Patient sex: F
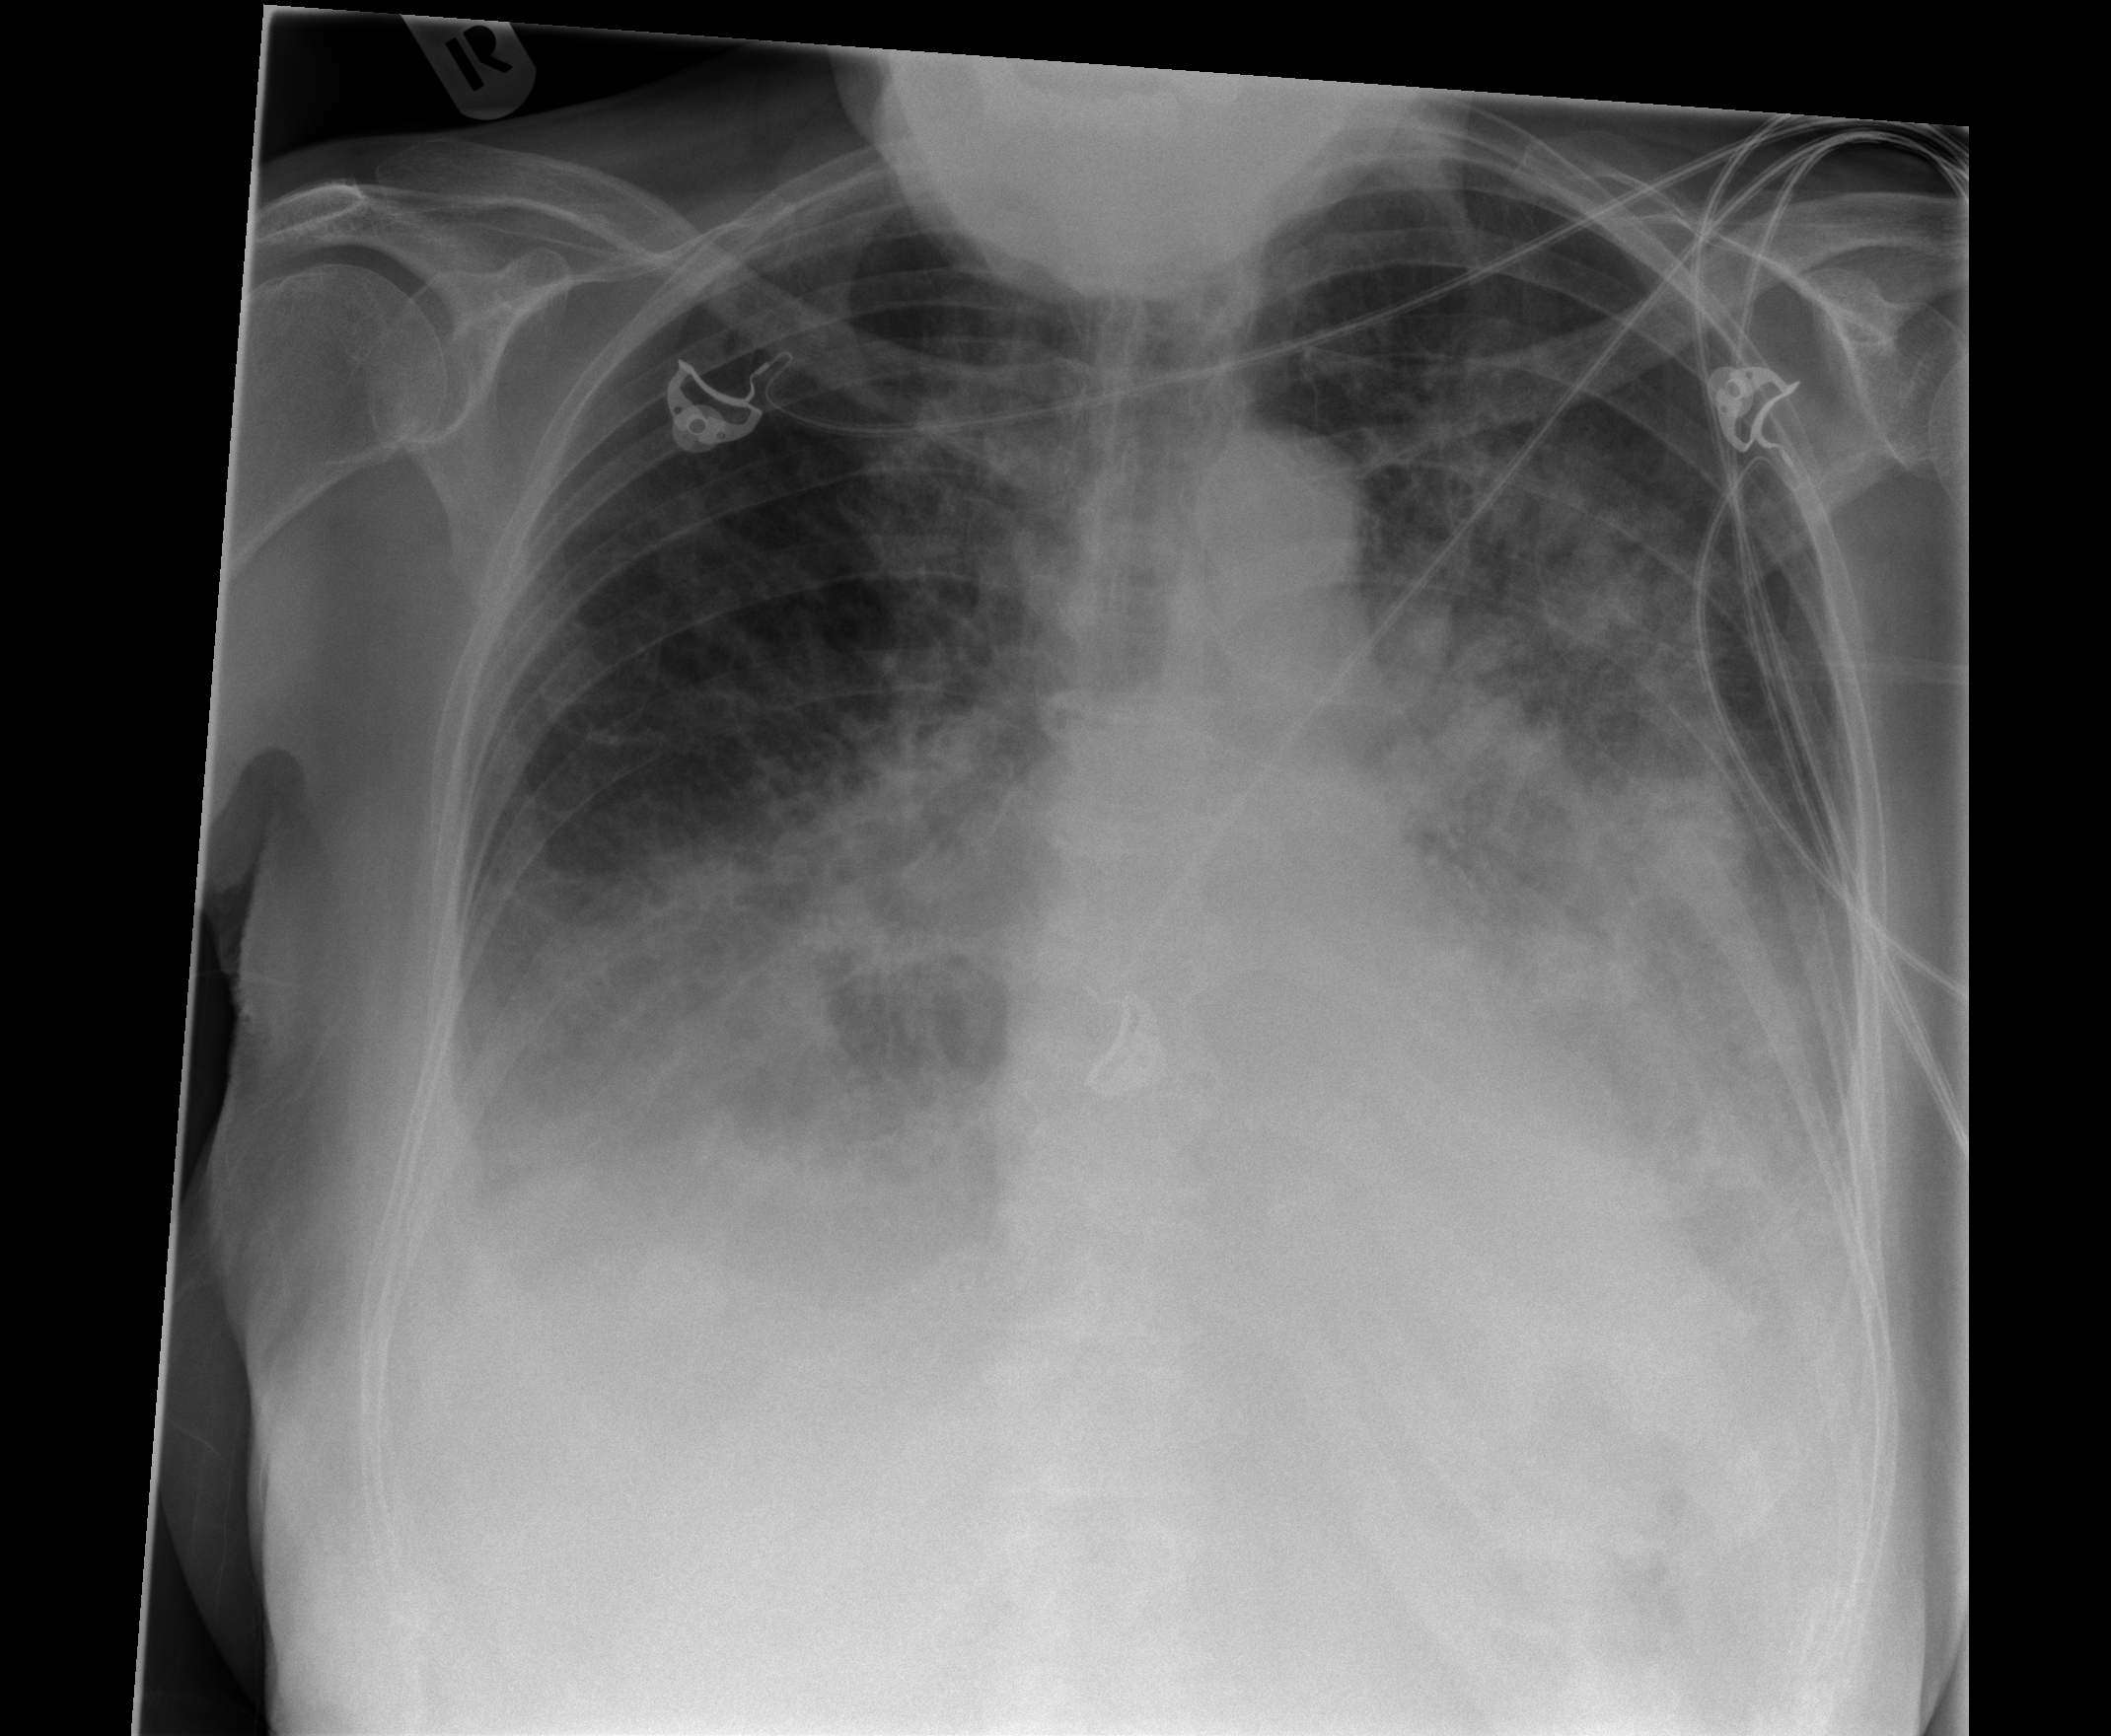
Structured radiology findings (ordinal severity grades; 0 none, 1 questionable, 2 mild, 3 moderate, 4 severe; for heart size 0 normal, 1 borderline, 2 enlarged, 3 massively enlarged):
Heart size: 0
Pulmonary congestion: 2
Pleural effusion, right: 2
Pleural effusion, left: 2
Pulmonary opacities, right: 2
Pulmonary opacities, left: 3
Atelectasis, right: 2
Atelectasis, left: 2